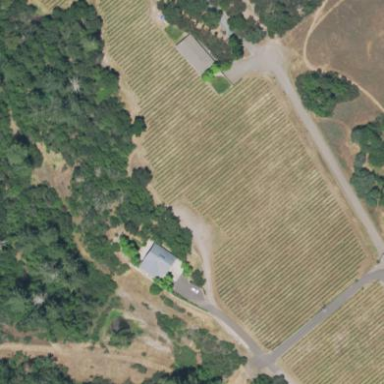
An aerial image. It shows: Vineyard growing wine grapes.